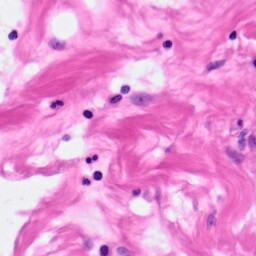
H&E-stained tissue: Pancreatic